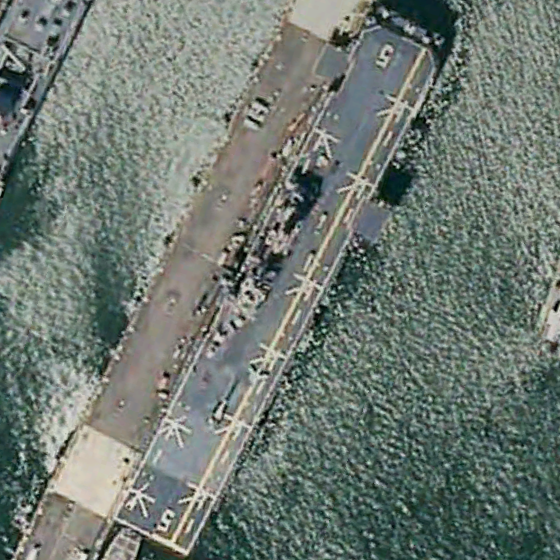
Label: assault